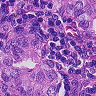
Metastatic tissue present: yes